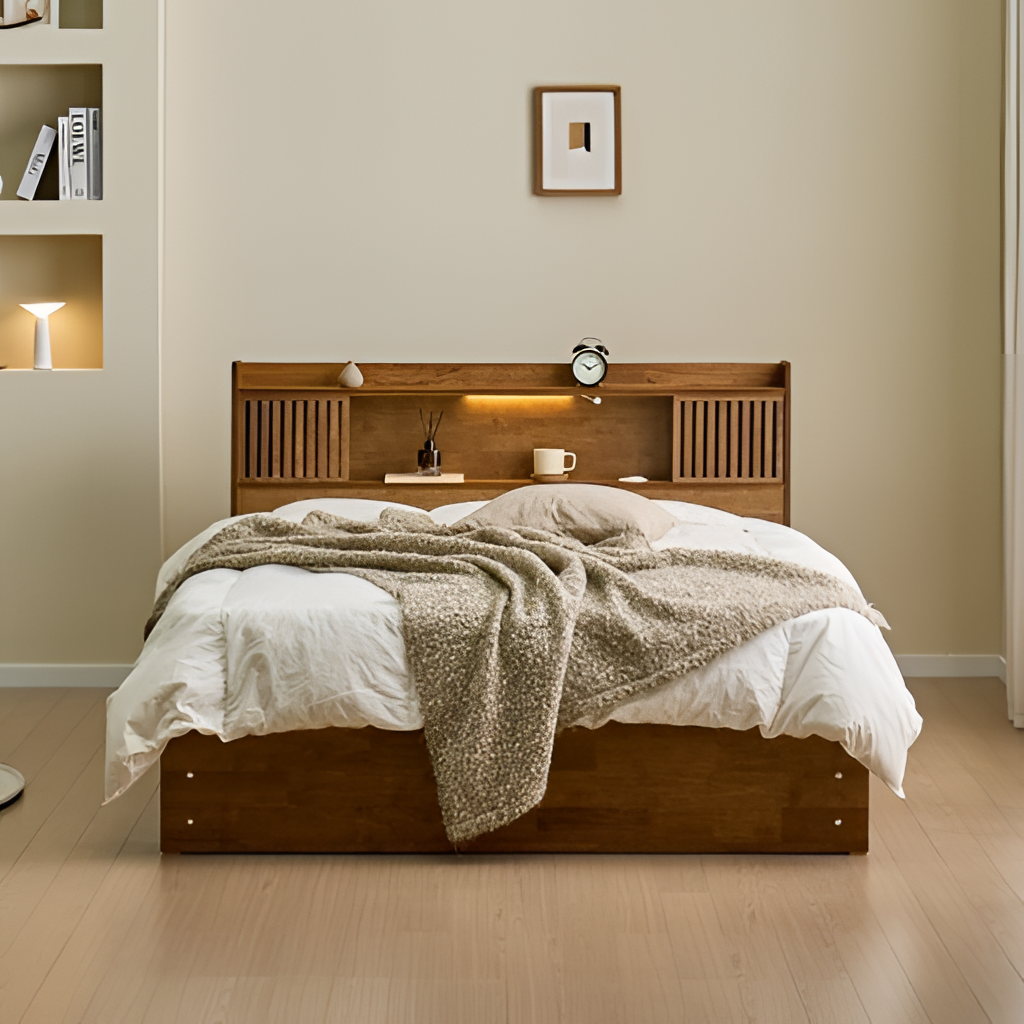
bedroom, wood backlit headboard bed, beige paint wallpaper, with solid pattern, minimalist, beige wood flooring, with plank pattern